Question: I have 3 view controller: 'containerViewController', 'questionViewController', 'answerViewController'.

How can I swap question and answer, without to create a new instance from the view controllers? So if one is created, use that one.
Usually I swap between them like this:
'''
containerViewController!.performSegueWithIdentifier("question", sender:self)
'''
but this always creates a new instance.
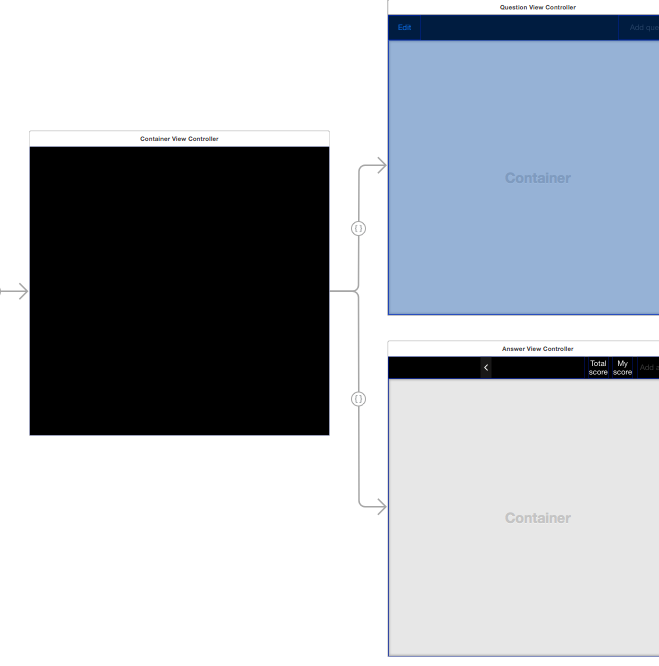
Answer: Yes, it always will create a new instance. have no doubt for that. Because that command equal to create a new object and push it (or present it).
there's a lot of way to walkthrough it. In my case, i usually create questionViewController with an button, and by that button, it will present answerViewController. And answerViewController will have a button to dismiss. I think you can try it.